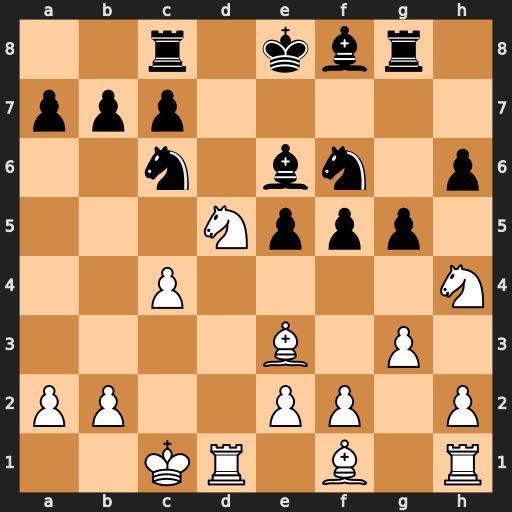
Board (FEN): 2r1kbr1/ppp5/2n1bn1p/3Nppp1/2P4N/4B1P1/PP2PP1P/2KR1B1R
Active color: w
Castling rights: -
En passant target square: -
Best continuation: Nxf6+ Kf7 Nxg8